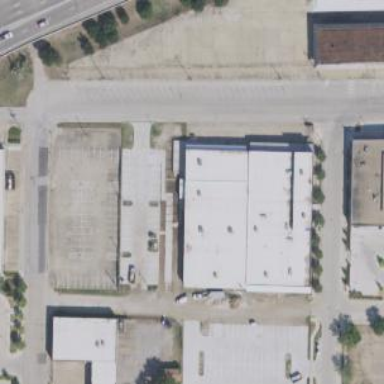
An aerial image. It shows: Industrial building.